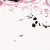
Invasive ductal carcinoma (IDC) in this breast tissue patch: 0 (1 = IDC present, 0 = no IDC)